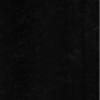
Label: dusty